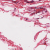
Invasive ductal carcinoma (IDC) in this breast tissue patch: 0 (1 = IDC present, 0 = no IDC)